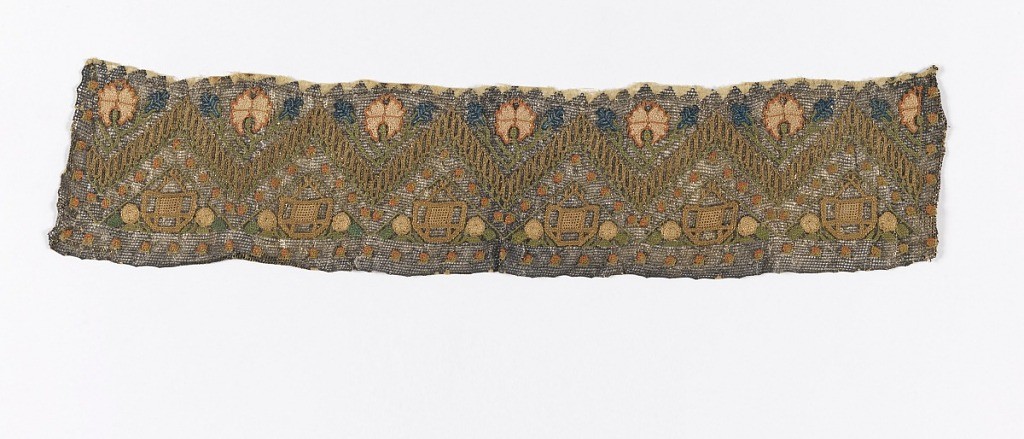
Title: End of a towel
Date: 19th century
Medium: silk and metallic threads on cotton foundation Technique: embroidered on plain weave
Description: Strip of embroidery, probably a towel end, with a zigzag design, has pink carnations and small blue flowers above and stylized basket shapes below.